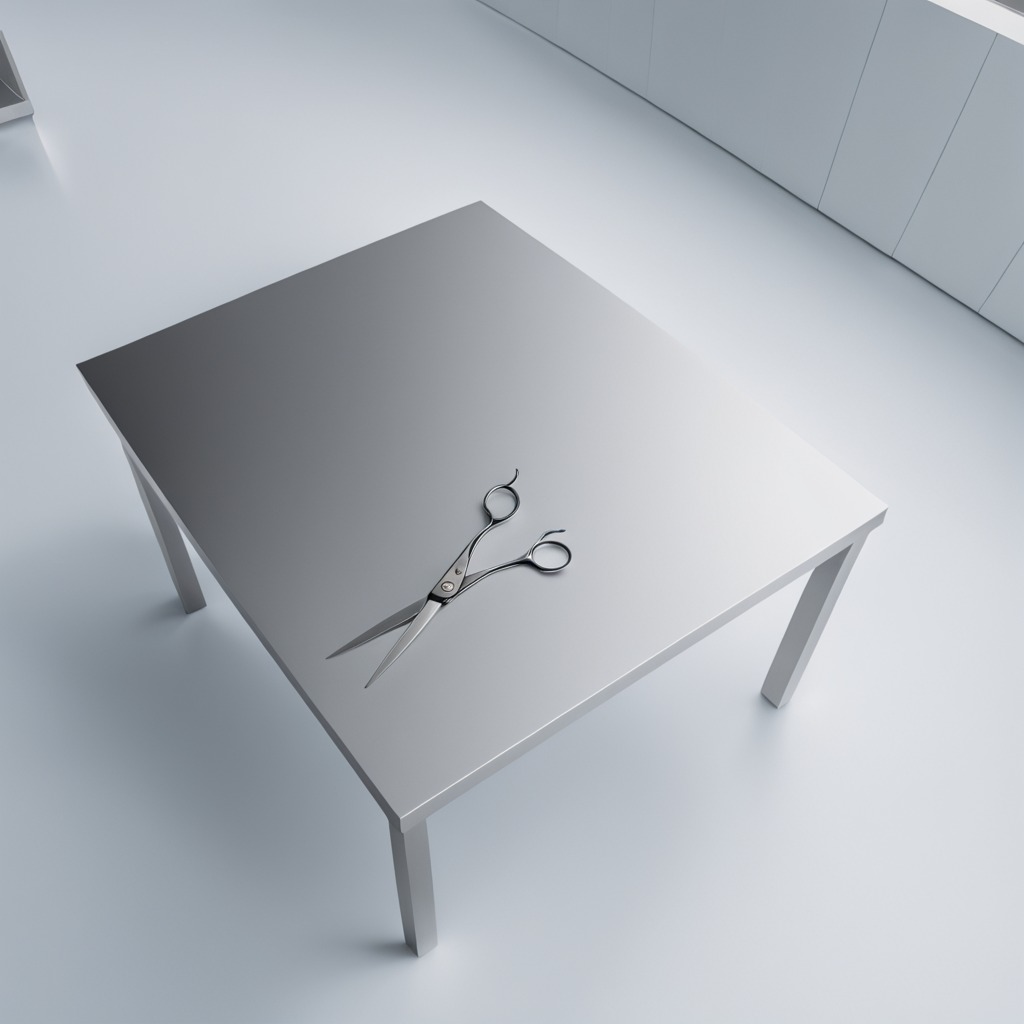
A scissor is lying on the stainless steel table in a high-end prototyping lab.